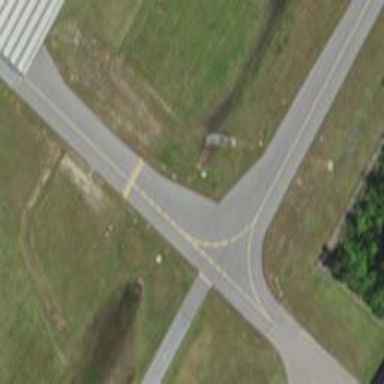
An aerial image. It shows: View of taxiway at the airport.